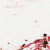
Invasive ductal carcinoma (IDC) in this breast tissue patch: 0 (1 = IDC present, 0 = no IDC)